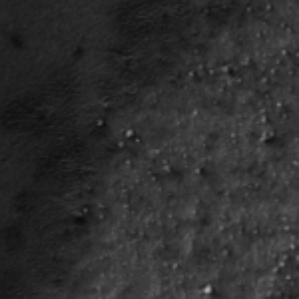
Label: frost